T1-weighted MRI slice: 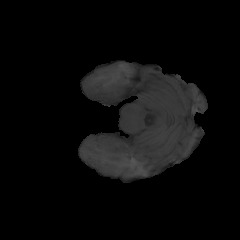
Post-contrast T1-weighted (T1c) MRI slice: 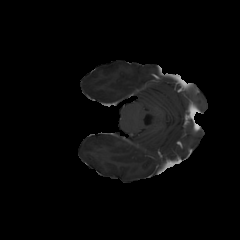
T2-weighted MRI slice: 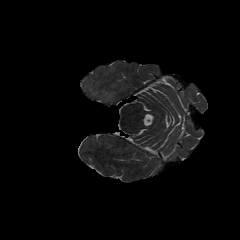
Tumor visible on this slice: yes